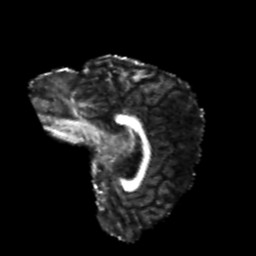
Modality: FA
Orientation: sagittal
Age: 23
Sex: female
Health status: healthy
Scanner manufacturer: philips
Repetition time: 7.39 s
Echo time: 0.08599 s